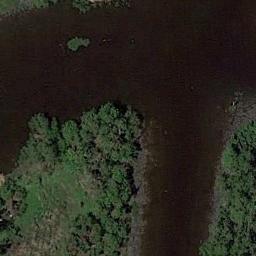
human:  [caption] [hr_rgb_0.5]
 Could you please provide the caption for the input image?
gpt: There are many green plants in the wetland .

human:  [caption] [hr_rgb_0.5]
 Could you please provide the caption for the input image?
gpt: The wetland consists of dry and green plants and water .

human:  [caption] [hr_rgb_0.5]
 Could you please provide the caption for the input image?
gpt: Sparse green plants on a lake in a wetland .

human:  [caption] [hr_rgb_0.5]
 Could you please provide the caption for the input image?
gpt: Half of the area in this wetland is bare land .

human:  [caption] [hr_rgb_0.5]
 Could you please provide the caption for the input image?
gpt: There are some green trees on the wetland .